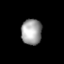
Tissue: lung
Cell type: Others
Senescence score: 0.1985
Nuclear area (px): 519
Mean DAPI intensity: 159.092